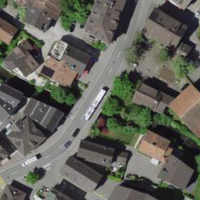
EUNIS habitat code: 55
Species observed at this site:
Acer pseudoplatanus